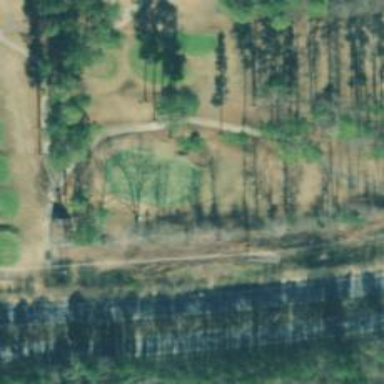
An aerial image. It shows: Golf hole.